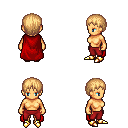
a pixel art fantasy rpg character, female body template, human, tanned skin, red cape, red pants, light blonde plain hairstyle, gold boots, four views (front, back, left, right), 2x2 character sprite sheet, small pixel art, hard edges, no anti-aliasing